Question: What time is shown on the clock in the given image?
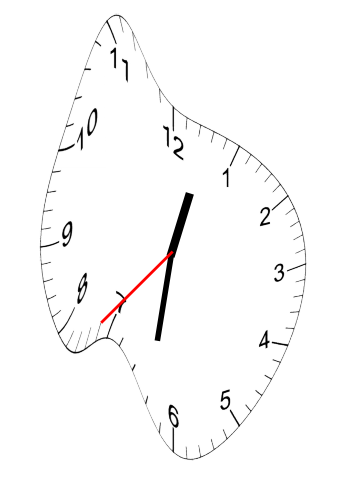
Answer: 12:31:37